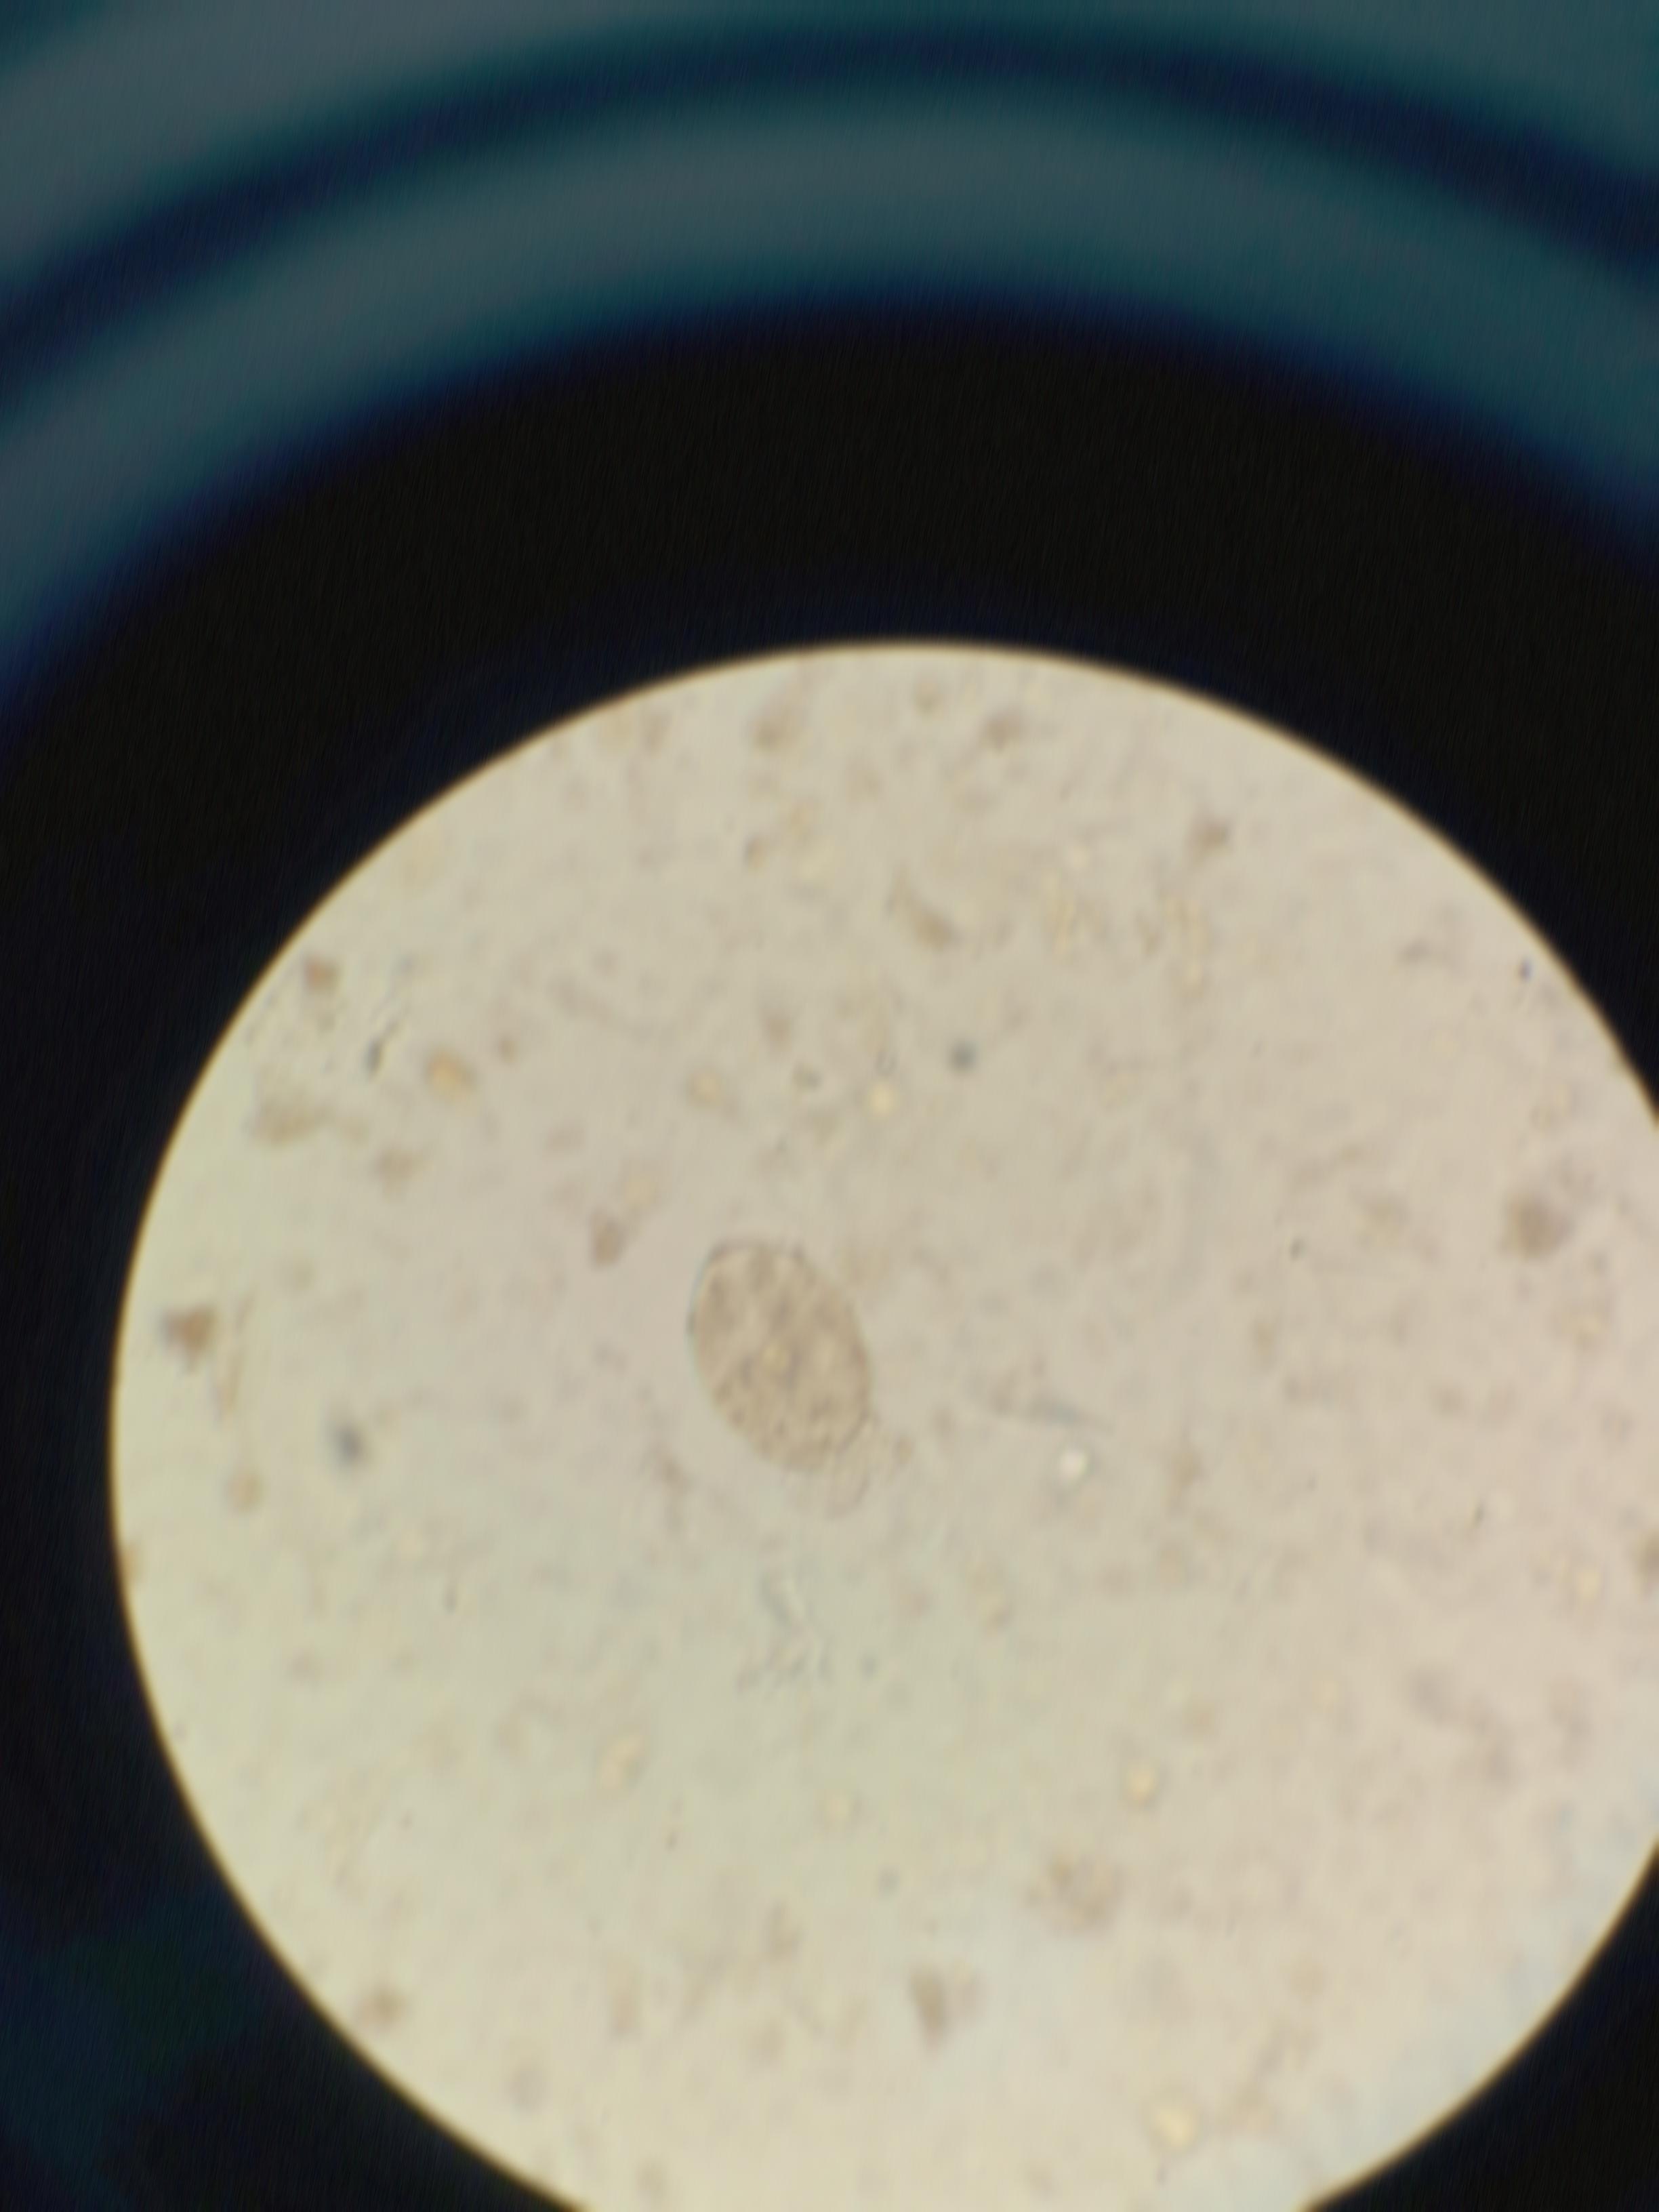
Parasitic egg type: Fasciolopsis buski